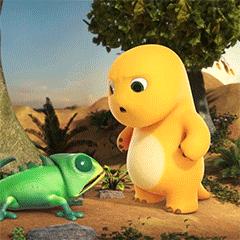
Label: nailong